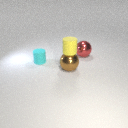
large red metal sphere behind large brown metal sphere